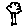
Label: tree